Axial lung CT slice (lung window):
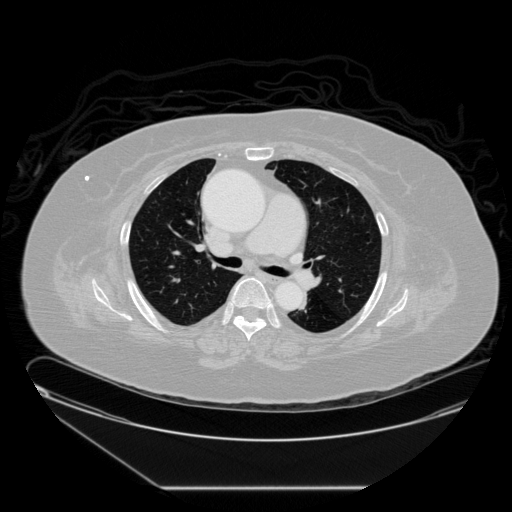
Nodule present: no